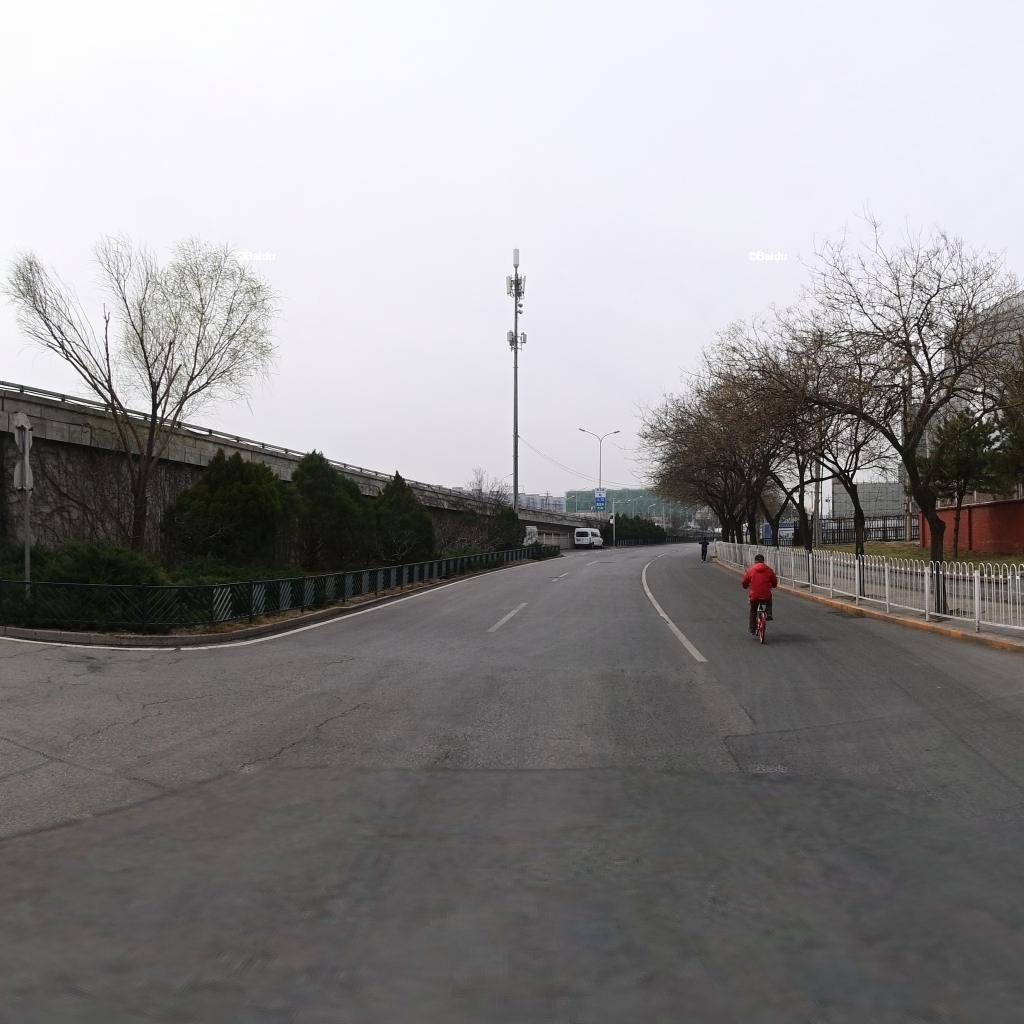
Region: Haidian
Road damage annotations: longitudinal crack, longitudinal crack, transverse patch, longitudinal patch, longitudinal crack, transverse crack, longitudinal crack, longitudinal crack, longitudinal crack, longitudinal patch